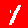
Digit: 1